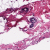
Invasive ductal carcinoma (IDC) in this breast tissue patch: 0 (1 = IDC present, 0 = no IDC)